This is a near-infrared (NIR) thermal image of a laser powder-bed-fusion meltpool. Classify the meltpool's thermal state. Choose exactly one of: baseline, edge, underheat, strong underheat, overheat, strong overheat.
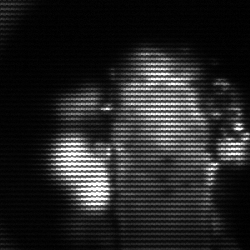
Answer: strong underheat